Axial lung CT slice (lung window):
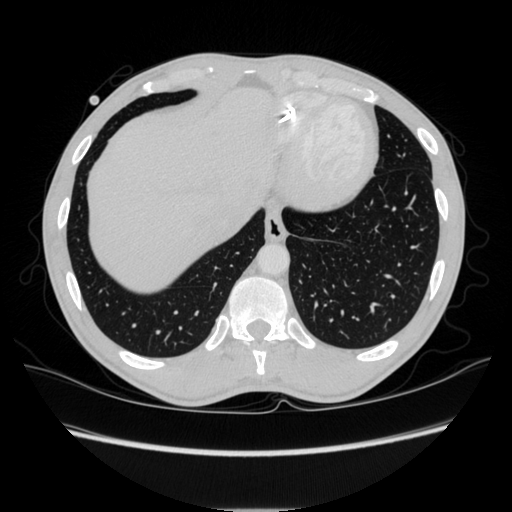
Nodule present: no